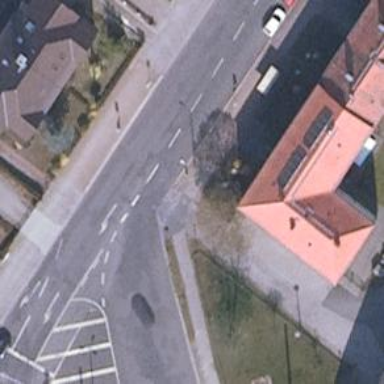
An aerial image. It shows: Public transport stop position.